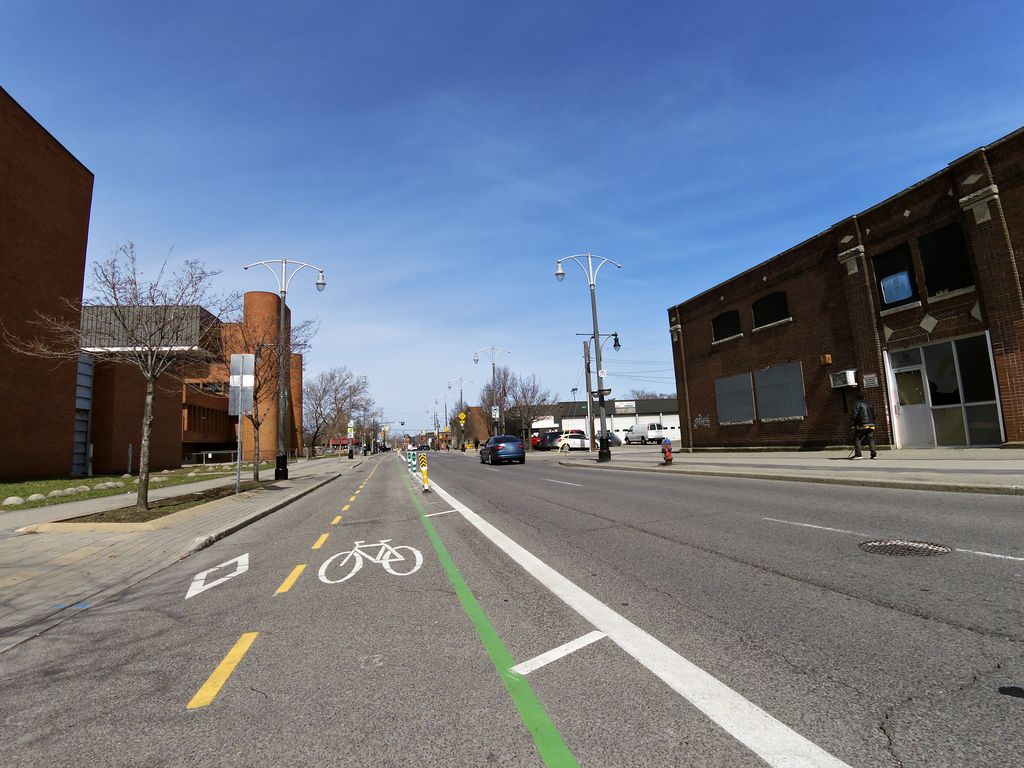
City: hamilton